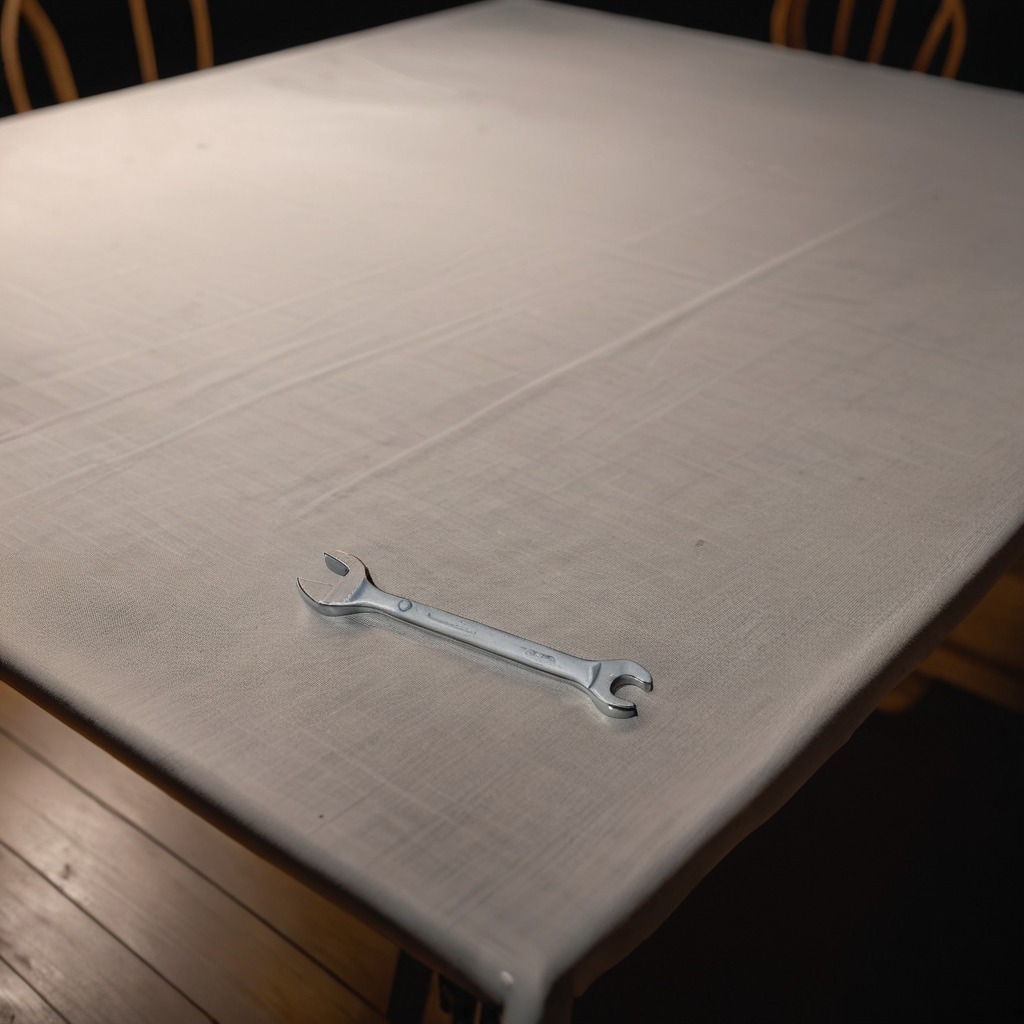
A wrench lying on a wooden table inside a workshop at night dim ambient light soft shadows worn but beneath the cloth